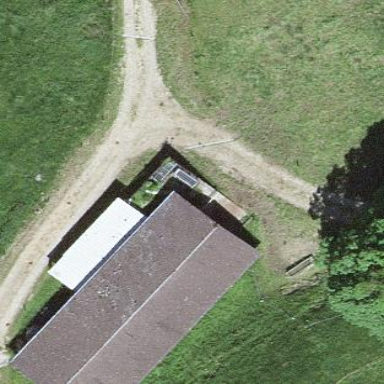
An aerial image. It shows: Farm auxiliary building.